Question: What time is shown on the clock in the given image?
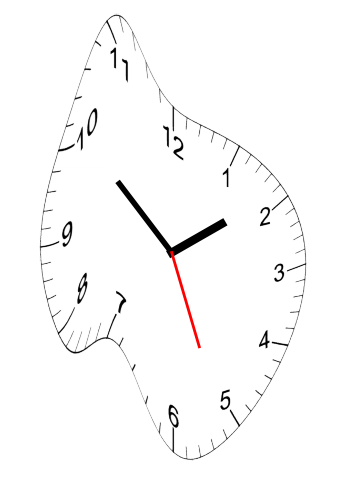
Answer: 01:51:26